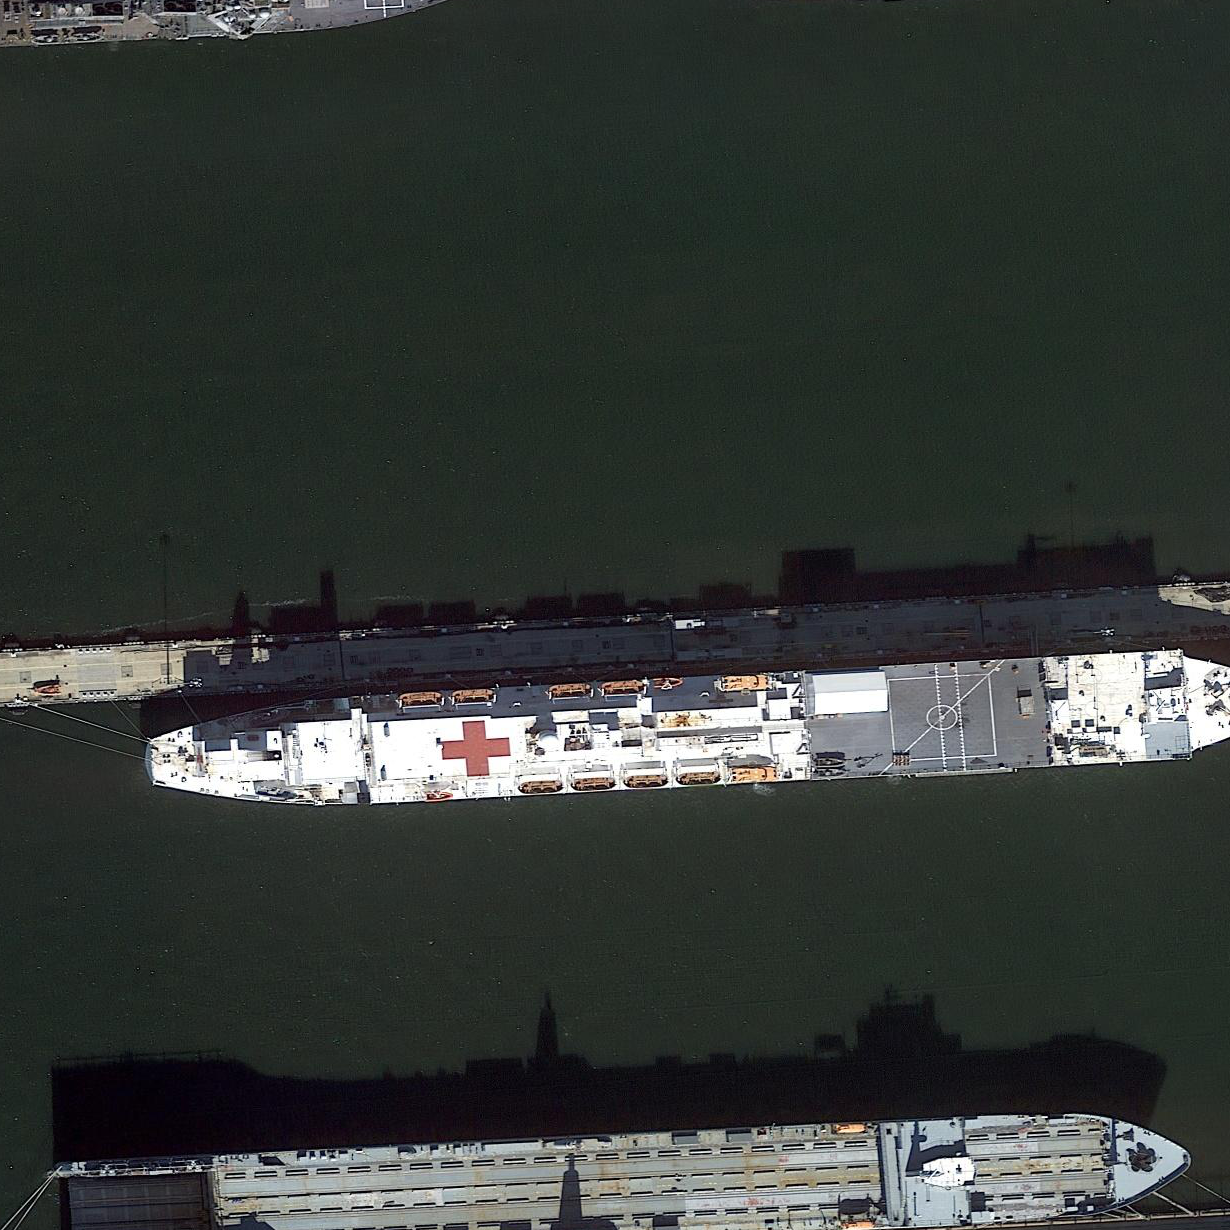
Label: Medical_ship